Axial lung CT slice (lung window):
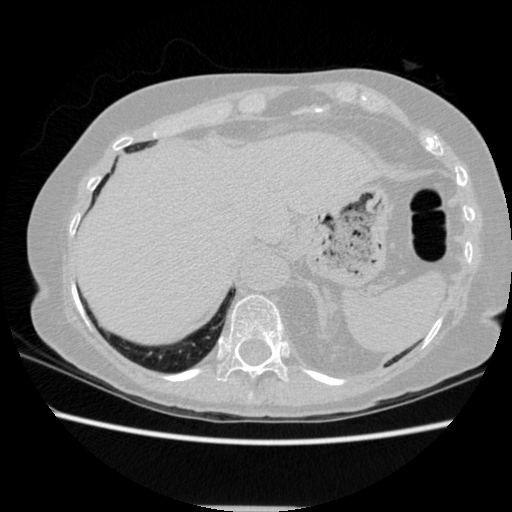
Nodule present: no